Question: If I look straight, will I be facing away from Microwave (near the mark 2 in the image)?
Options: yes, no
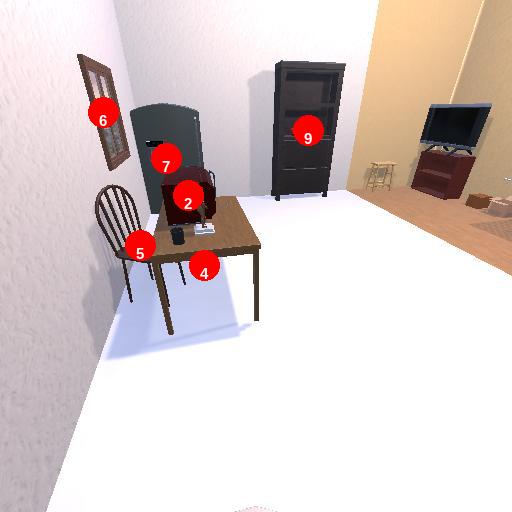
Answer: yes